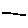
Label: line